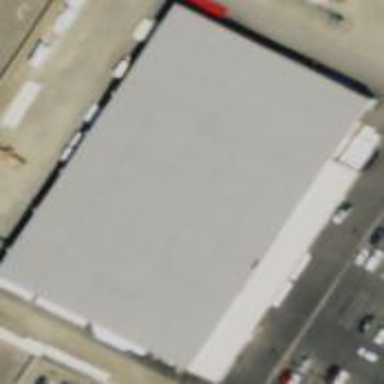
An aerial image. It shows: Hardware shop located in building.